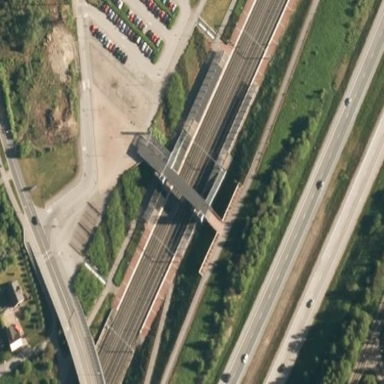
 specifically for trains. The platform surface is made of paving stones."